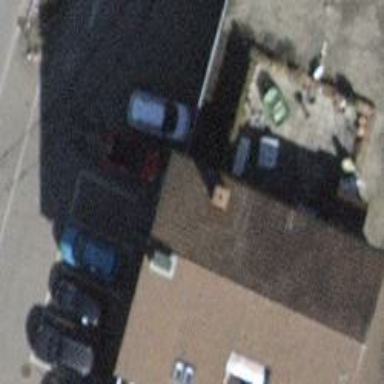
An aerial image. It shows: Car shop.